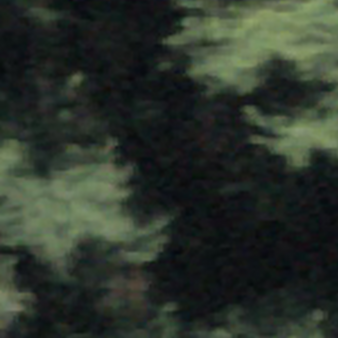
Label: other